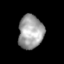
Tissue: lung
Cell type: Endothelial cells
Senescence score: 0.6443
Nuclear area (px): 821
Mean DAPI intensity: 162.208